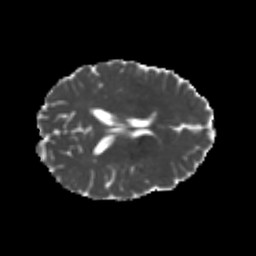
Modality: MD
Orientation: axial
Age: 26
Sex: female
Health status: healthy
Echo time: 0.074 s